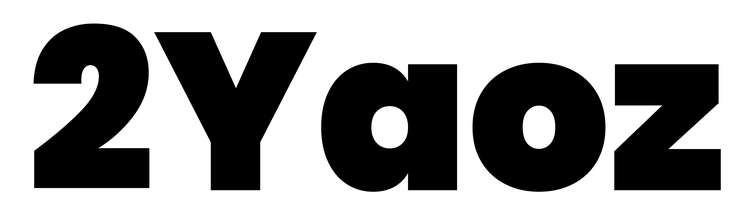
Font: Poppins-Black